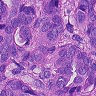
Metastatic tissue present: yes